Question: I'm trying to vertically center align ImageView in RelativeLayout but unable to do so. It seems a simple thing but I'm unable to sort out the problem. Here is the xml I defined.
'''
<RelativeLayout xmlns:android="http://schemas.android.com/apk/res/android"
android:layout_width="match_parent"
android:layout_height="63dp"
android:background="#aa00ff">
<ImageView
android:id="@+id/user_dp"
android:layout_width="43dp"
android:layout_height="43dp"
android:layout_centerVertical="true"
android:layout_alignParentLeft="true"
android:layout_marginRight="12dp"
android:layout_marginLeft="12dp"
android:background="#ffff00"/>
</RelativeLayout>
'''
NOTE: This view is being used for ListView row.

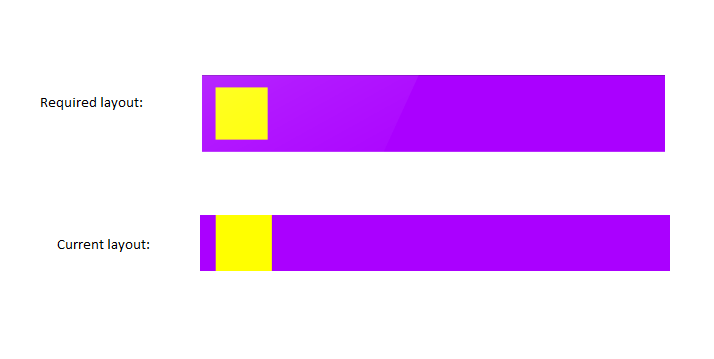
Answer: Since it's a listView you're talking about (next time mention it from the start please...) it changes the problem. Do you use a custom adapter?
If so in your getView when you inflate the xml you should do it like so:
'''
view = LayoutInflater.from(context).inflate(R.layout.item_layout, viewGroup, false);
'''
This makes sure that your layout params are kept - If you give it null as the parent the params are completely ignored.